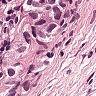
Metastatic tissue present: yes